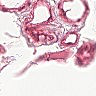
Metastatic tissue present: no